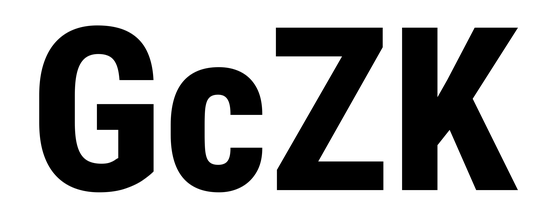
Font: Roboto_Condensed_ExtraBold